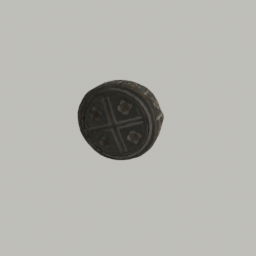
Label: people